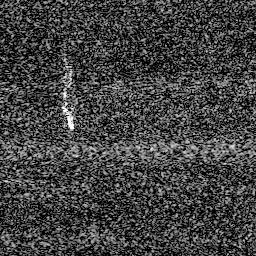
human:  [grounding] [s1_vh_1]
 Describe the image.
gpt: In the satellite image, there is  <ref>1 medium ship </ref> <box>[[22, 37, 30, 52, 0]]</box> located at left.